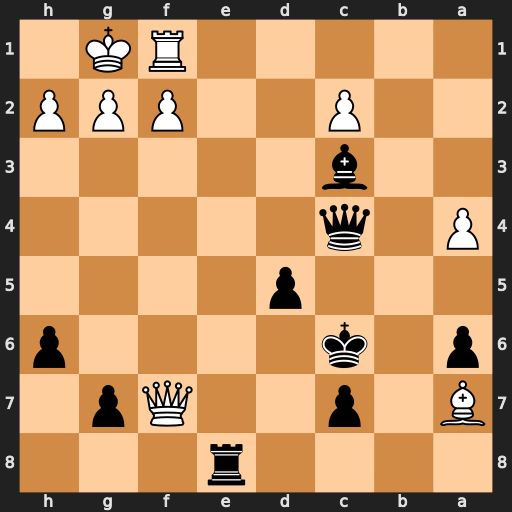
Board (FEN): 4r3/B1p2Qp1/p1k4p/3p4/P1q5/2b5/2P2PPP/5RK1
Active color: b
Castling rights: -
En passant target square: -
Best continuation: Qxf1+ Kxf1 Re1#